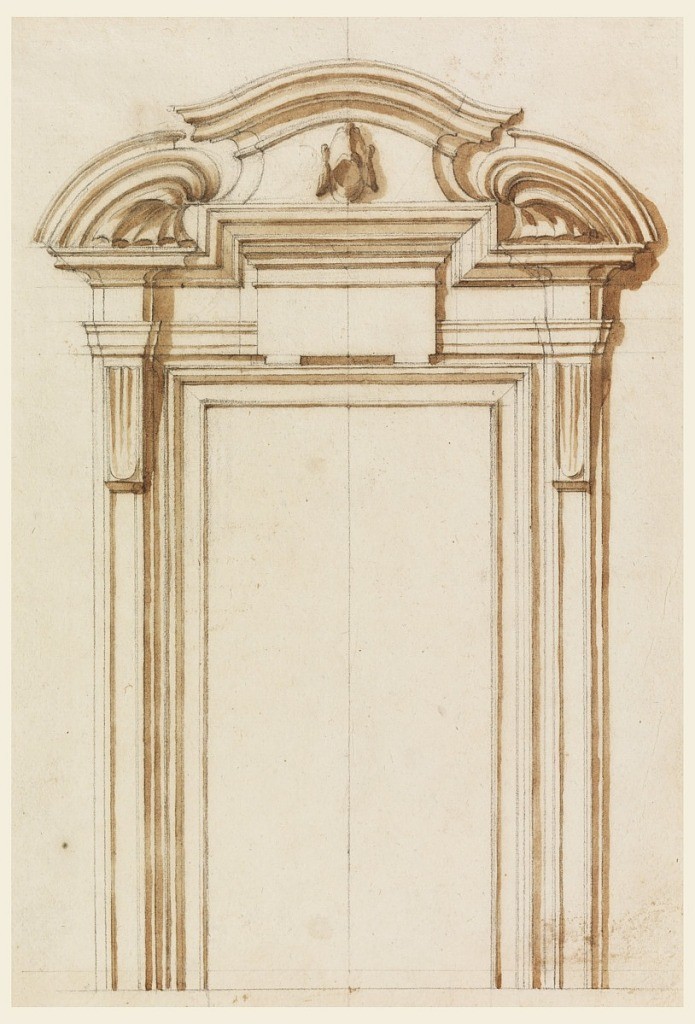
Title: Elevation of a Door Case
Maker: Filippo Marchionni, Italian, 1732–1805
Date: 1750–75
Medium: Black chalk, brush and sepia wash on laid paper
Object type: Drawing
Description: Broken pediment with shells beneath cornices. What seems to be a grotesque mask is in the center of the attic.